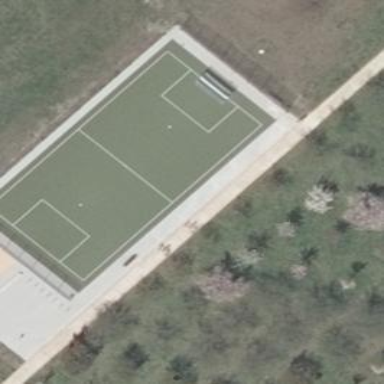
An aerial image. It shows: Artificial turf soccer pitch for leisure sports.